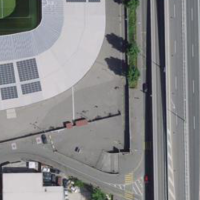
EUNIS habitat code: 57
Species observed at this site:
Curruca iberiae